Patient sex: F
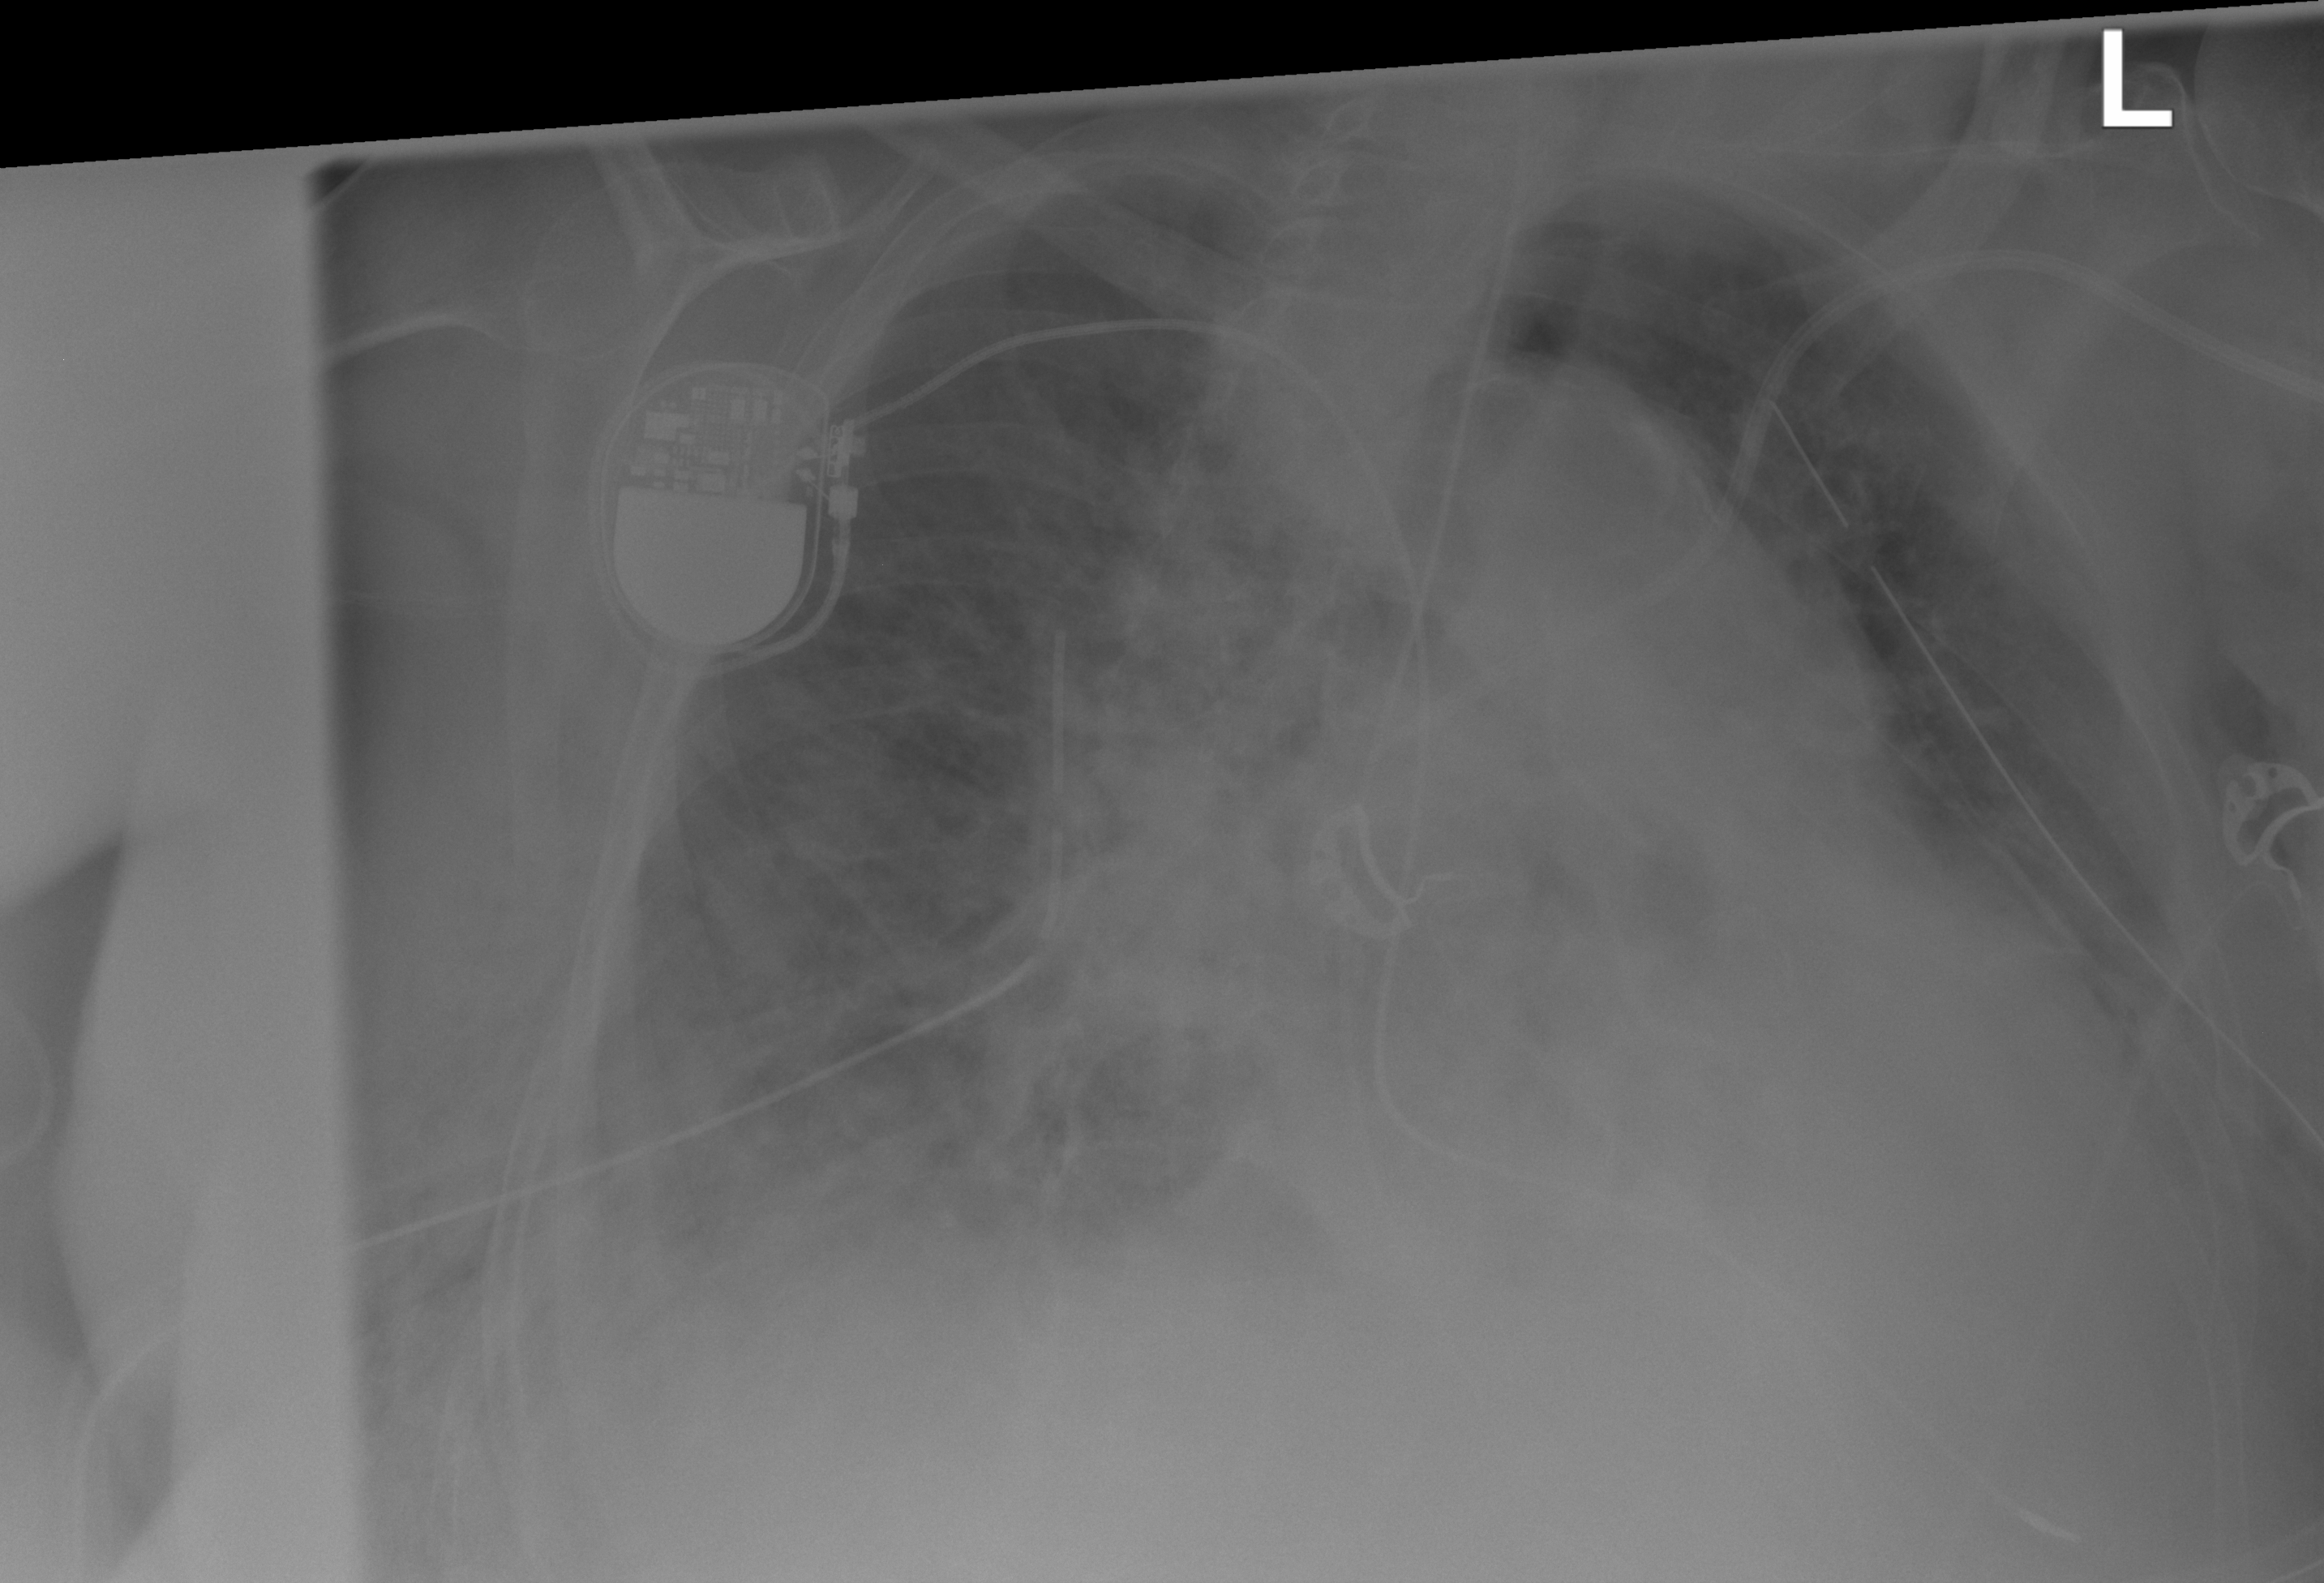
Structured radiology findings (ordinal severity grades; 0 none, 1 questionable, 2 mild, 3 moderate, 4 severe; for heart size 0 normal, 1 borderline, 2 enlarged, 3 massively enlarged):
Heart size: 2
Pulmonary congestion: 2
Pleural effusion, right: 2
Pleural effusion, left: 1
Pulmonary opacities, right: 3
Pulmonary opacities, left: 2
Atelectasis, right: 3
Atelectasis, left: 2